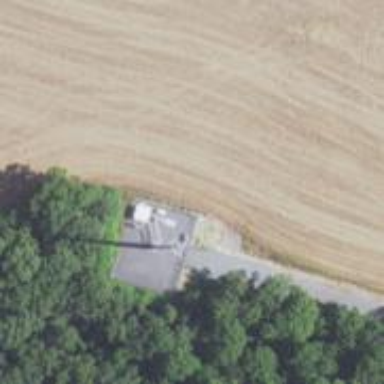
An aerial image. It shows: Communication mast tower.